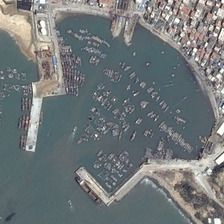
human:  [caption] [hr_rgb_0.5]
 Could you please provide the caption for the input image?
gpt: many boats are in a port near many buildings .

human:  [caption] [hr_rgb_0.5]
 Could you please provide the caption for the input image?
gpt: many boats are in a port near many buildings .

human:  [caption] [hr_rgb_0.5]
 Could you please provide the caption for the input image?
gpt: many boats are in a port near many buildings .

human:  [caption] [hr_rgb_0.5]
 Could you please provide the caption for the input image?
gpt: many boats are in a port near many buildings .

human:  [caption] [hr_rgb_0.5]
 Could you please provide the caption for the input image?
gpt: many boats are in a port near many buildings .